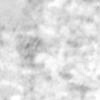
Label: no_change